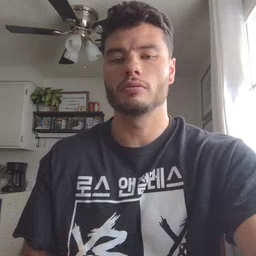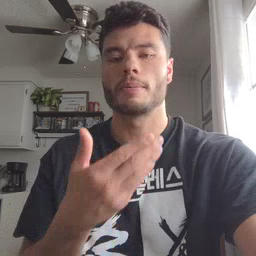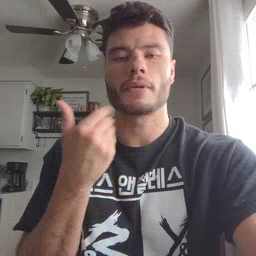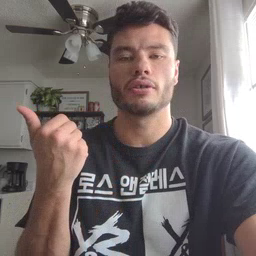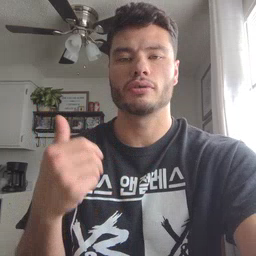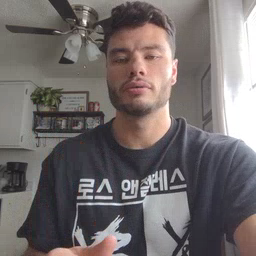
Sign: better